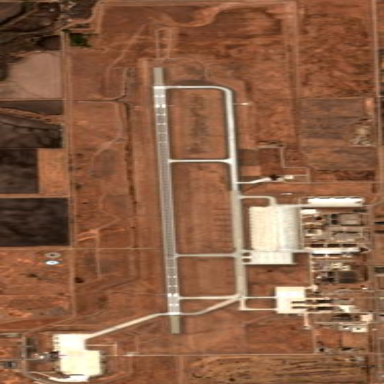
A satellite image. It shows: Military airfield located within larger aerodrome area.